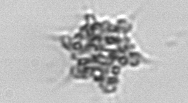
Label: Dictyocha